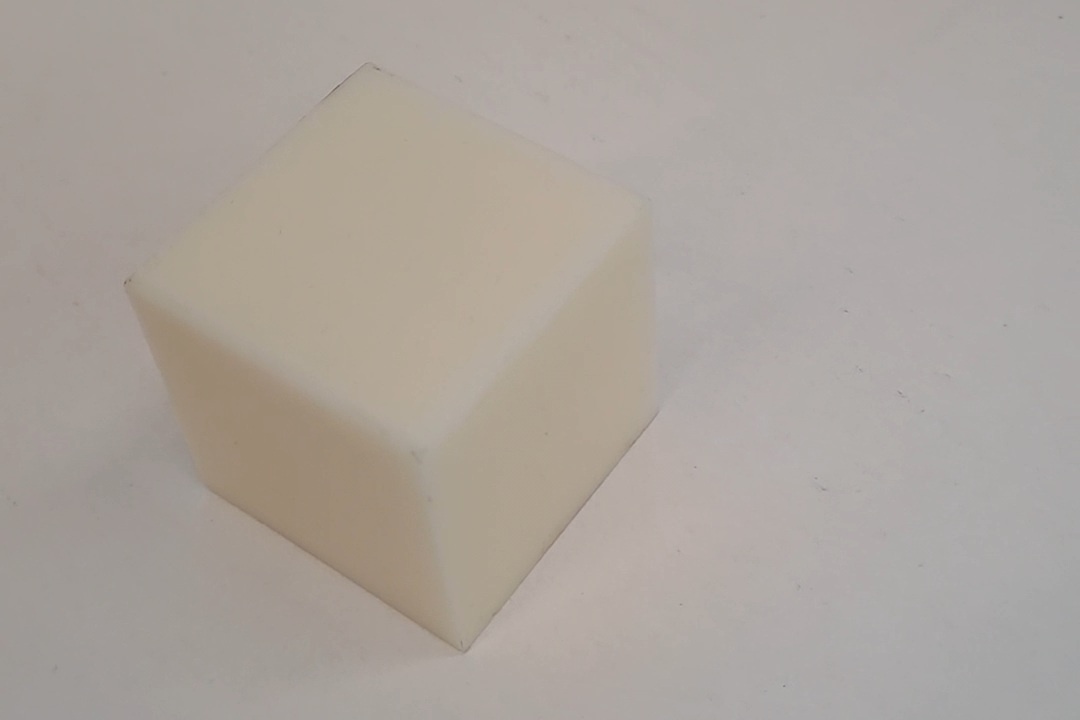
Label: Cuboid